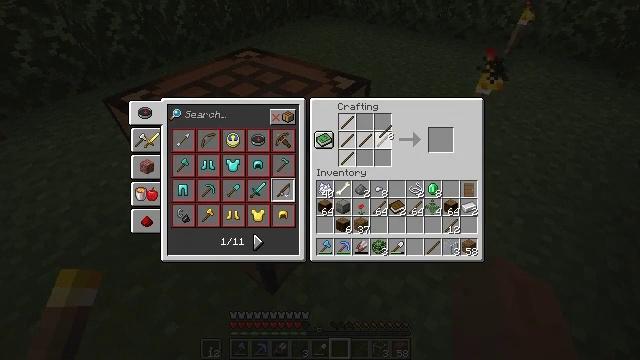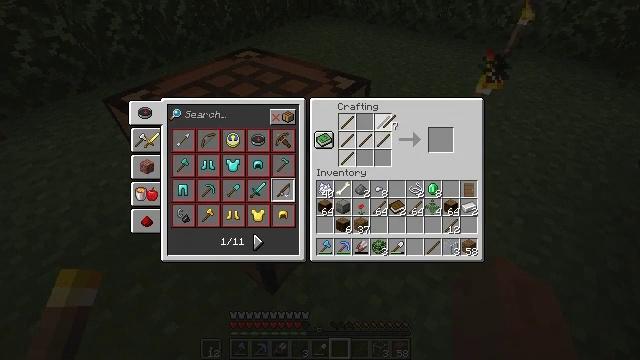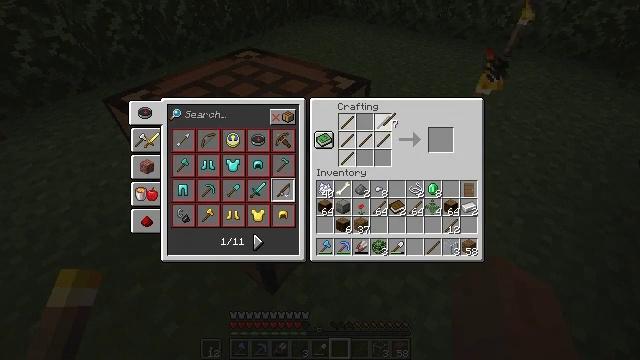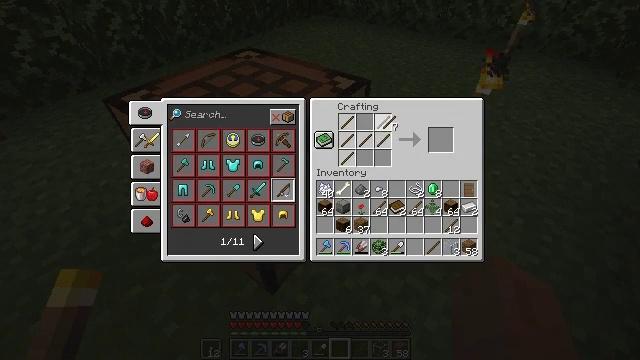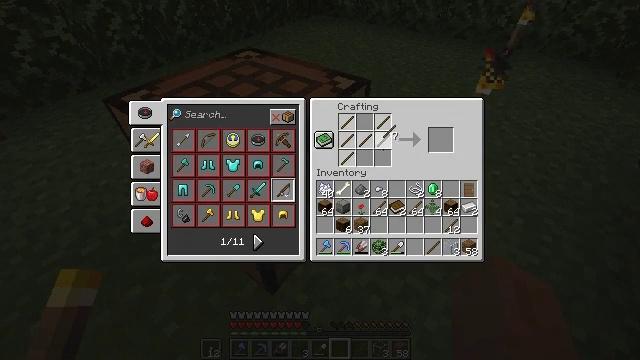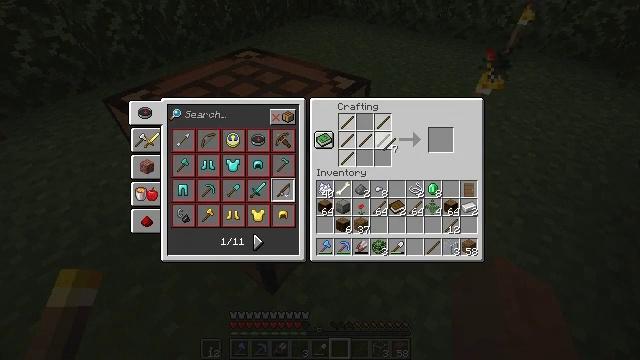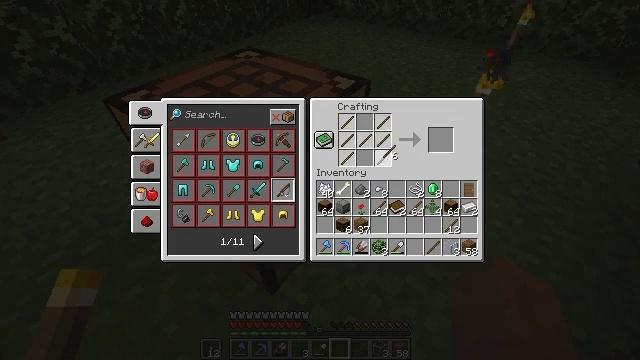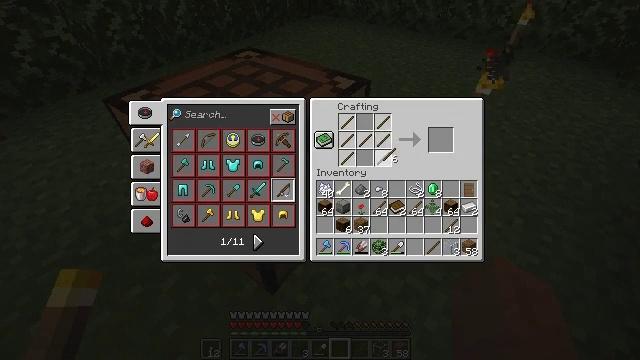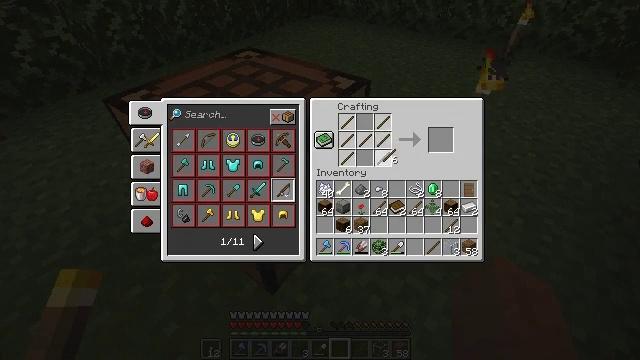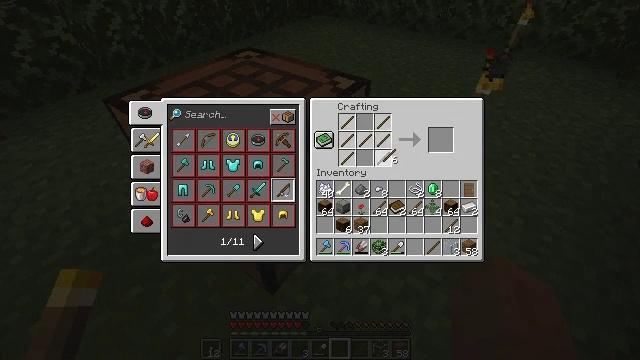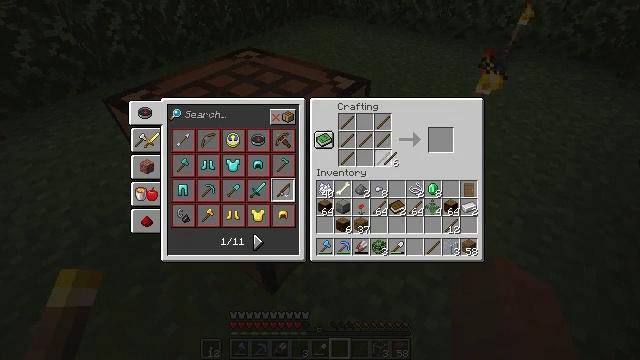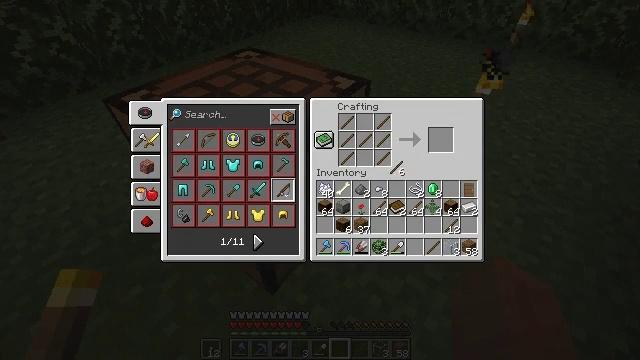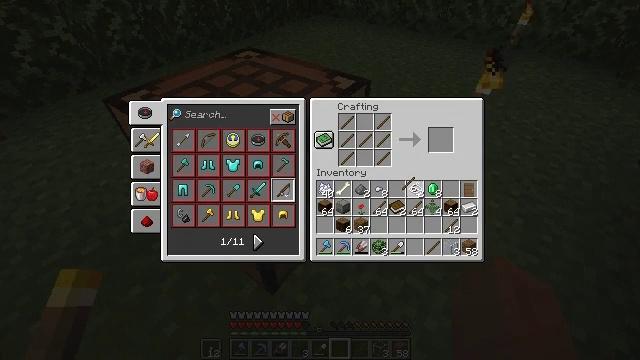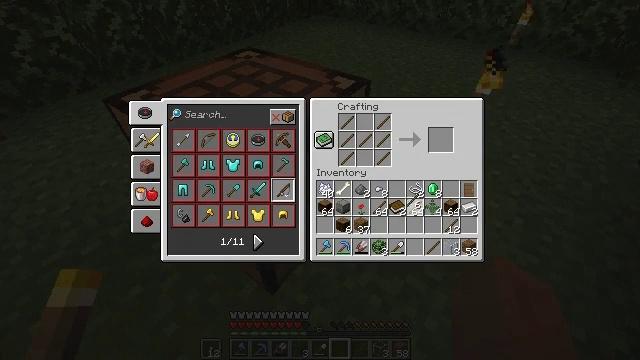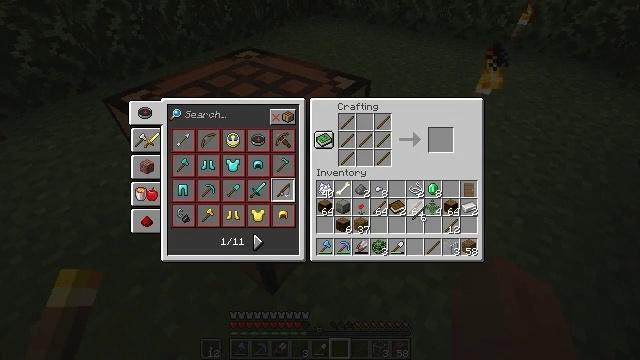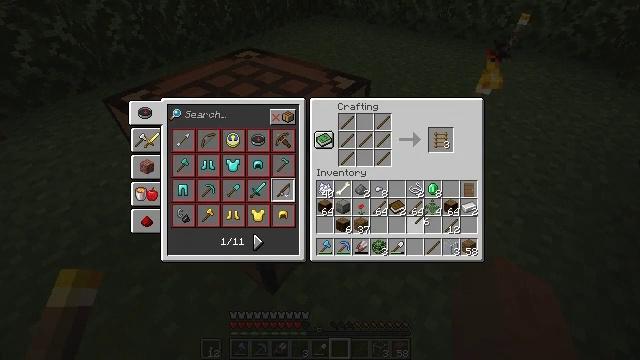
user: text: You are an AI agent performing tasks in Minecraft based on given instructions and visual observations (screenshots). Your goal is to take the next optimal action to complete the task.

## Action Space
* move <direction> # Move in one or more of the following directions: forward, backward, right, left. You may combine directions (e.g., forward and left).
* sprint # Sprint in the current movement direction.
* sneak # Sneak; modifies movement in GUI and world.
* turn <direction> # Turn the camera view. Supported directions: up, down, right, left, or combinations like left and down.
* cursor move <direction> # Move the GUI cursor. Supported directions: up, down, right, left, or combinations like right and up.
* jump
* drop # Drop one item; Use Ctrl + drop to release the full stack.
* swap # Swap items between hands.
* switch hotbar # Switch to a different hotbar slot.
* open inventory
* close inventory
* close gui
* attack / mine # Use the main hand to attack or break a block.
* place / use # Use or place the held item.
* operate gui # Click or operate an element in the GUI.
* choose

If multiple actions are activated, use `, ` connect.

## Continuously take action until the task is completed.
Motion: motion action
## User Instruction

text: Craft a ladder.
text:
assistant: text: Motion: cursor move up, choose
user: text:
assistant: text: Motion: choose
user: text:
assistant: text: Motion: choose
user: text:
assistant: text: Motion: cursor move down, choose
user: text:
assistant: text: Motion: cursor move down, choose
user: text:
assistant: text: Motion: cursor move down, choose
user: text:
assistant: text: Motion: choose
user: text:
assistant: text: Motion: choose
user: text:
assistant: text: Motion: choose
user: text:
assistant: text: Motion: no_op
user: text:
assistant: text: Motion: cursor move down
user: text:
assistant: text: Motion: cursor move right and down
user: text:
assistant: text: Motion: cursor move down
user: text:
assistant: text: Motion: cursor move down
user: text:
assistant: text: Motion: no_op
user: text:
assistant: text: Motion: cursor move right and down
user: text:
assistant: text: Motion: no_op
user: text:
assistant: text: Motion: no_op
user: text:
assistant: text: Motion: no_op
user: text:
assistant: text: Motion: operate gui
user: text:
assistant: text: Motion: operate gui
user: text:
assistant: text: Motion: operate gui
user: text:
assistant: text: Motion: no_op
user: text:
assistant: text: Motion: no_op
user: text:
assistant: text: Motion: no_op
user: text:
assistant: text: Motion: cursor move right and up
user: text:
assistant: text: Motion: cursor move right and up
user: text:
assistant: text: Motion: cursor move up
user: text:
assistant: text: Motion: sneak, cursor move up
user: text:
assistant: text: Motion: sneak